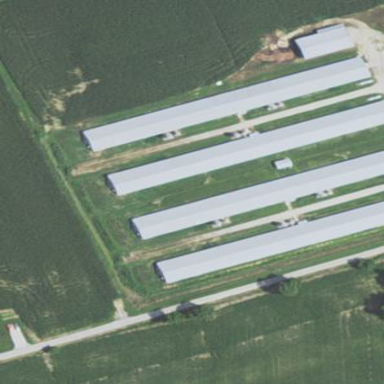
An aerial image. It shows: Farm auxiliary building.